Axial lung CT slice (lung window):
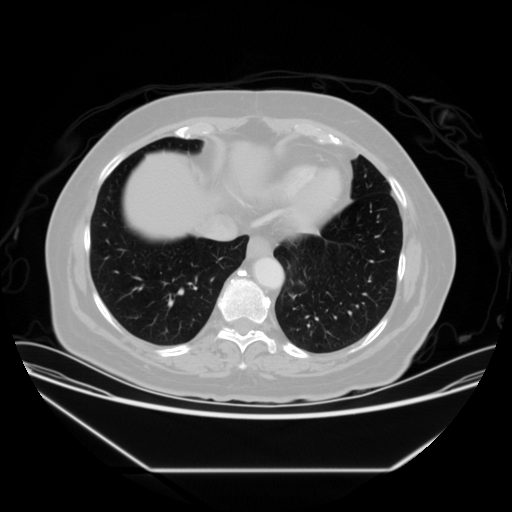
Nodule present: no